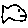
Label: fish